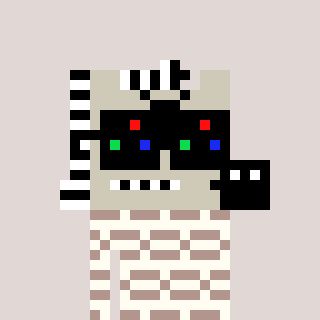
a pixel art character with square black sunglasses, a zebra-shaped head and a grayscale-colored body on a warm background